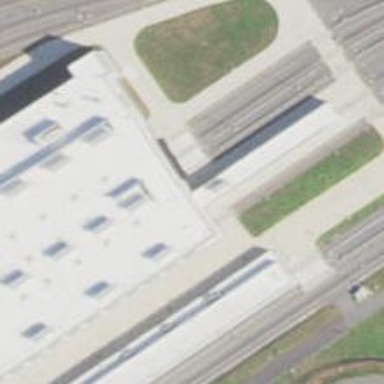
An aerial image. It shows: Building passage tunnel in yard with electrified rail service.